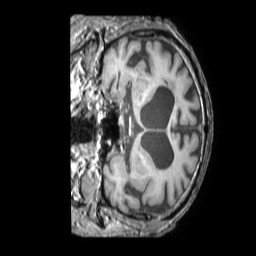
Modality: T1w
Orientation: coronal
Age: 87
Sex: male
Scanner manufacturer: philips
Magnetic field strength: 3 T
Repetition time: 0.009906 s
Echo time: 0.004603 s